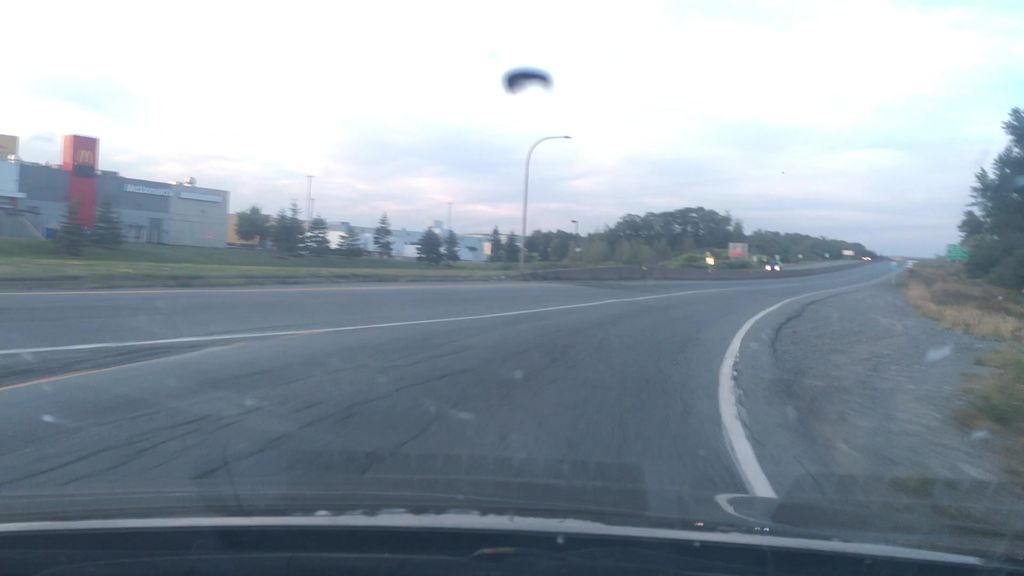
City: halifax